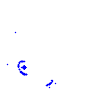
Particle: kaon